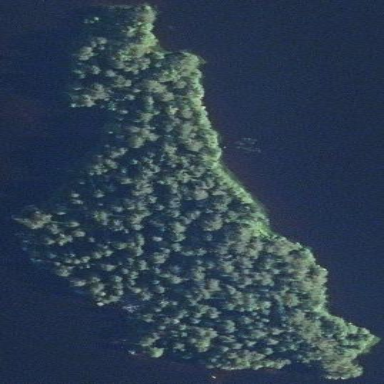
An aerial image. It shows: Islet surrounded by woodland.